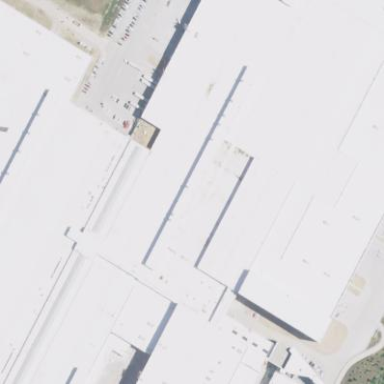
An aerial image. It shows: Industrial building.